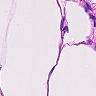
Metastatic tissue present: no